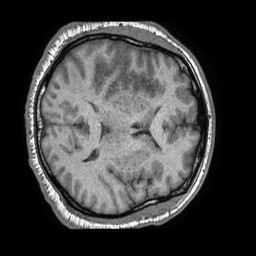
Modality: T1w
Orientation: axial
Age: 56
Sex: male
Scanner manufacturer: philips
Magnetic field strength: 1.5 T
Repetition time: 0.007546 s
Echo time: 0.003426 s